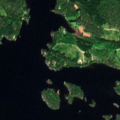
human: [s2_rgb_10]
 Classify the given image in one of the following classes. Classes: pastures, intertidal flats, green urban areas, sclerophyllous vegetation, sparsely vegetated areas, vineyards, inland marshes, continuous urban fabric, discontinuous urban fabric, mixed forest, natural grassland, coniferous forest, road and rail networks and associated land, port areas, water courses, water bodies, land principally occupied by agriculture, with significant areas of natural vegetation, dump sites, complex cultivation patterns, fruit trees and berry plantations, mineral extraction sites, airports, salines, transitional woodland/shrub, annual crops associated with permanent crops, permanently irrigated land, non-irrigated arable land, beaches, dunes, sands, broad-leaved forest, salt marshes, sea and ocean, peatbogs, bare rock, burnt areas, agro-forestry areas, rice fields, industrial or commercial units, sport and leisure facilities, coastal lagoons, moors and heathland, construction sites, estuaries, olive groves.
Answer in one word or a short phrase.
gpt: coniferous forest, mixed forest, water bodies